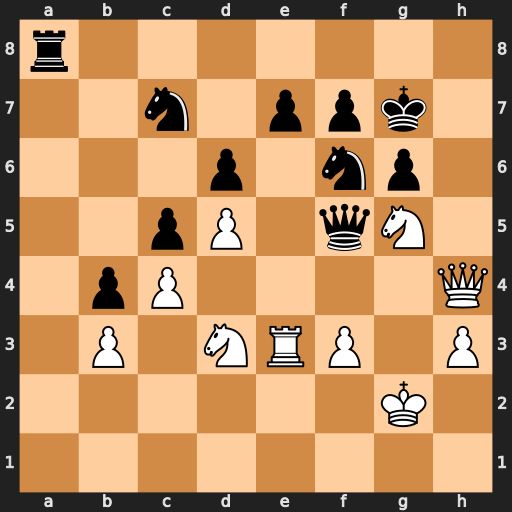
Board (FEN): r7/2n1ppk1/3p1np1/2pP1qN1/1pP4Q/1P1NRP1P/6K1/8
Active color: w
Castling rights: -
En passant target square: -
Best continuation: Rxe7 Ra2+ Nf2 Rxf2+ Kxf2